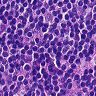
Metastatic tissue present: no